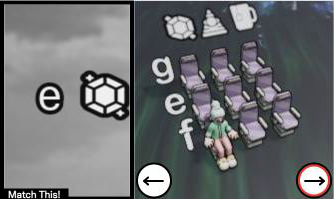
Task: seats
Answer: no